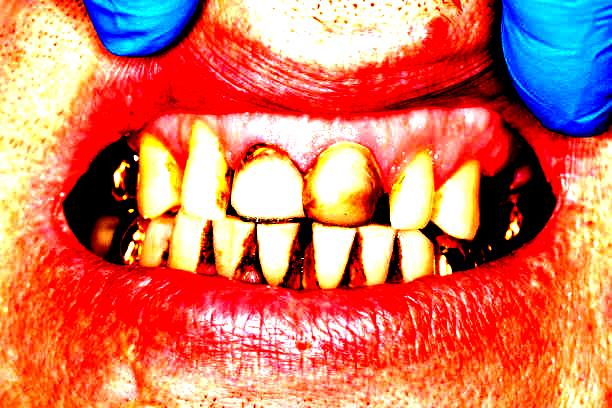
Condition: Calculus